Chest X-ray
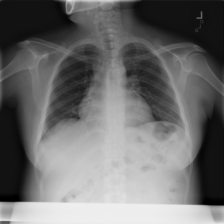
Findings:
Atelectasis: negative
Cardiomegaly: negative
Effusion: negative
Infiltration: negative
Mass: negative
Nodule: negative
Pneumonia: negative
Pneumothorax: negative
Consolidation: negative
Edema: negative
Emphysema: negative
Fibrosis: negative
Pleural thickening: negative
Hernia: negative